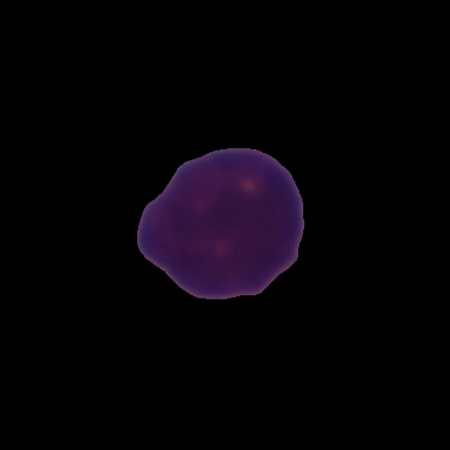
Label: healthy